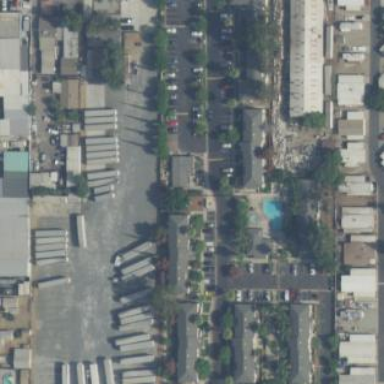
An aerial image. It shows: Residential area with apartments.